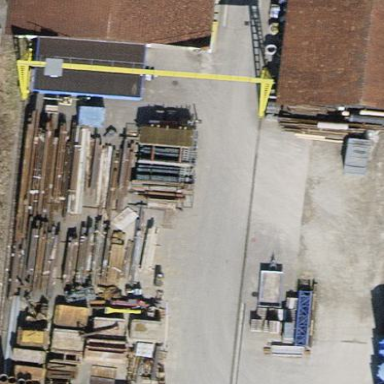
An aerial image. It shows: Industrial building.